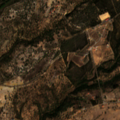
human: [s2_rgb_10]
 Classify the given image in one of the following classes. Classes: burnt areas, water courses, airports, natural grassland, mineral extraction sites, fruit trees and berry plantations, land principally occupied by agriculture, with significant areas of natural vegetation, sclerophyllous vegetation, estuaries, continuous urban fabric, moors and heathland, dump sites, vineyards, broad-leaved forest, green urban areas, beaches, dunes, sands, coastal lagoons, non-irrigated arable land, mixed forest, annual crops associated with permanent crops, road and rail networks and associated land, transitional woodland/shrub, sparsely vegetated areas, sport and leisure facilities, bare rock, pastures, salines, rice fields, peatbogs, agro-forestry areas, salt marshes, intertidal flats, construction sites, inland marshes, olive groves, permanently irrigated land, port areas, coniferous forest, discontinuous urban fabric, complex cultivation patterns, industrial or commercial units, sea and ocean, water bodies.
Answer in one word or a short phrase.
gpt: complex cultivation patterns, land principally occupied by agriculture, with significant areas of natural vegetation, broad-leaved forest, transitional woodland/shrub